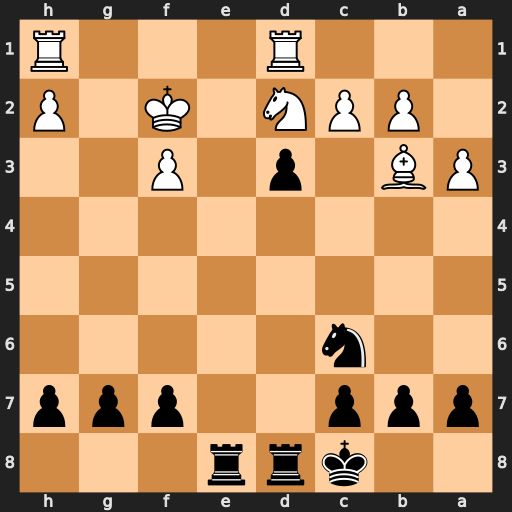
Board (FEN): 2krr3/ppp2ppp/2n5/8/8/PB1p1P2/1PPN1K1P/3R3R
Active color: b
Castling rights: -
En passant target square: -
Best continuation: Re2+ Kg3 dxc2